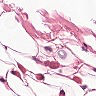
Metastatic tissue present: no